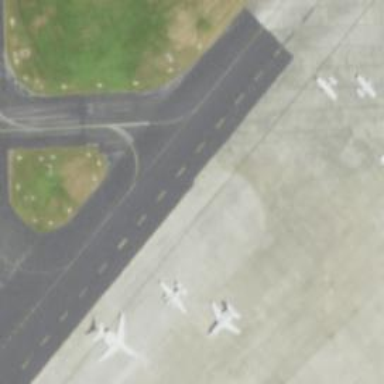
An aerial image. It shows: Asphalt taxiway at the airport.